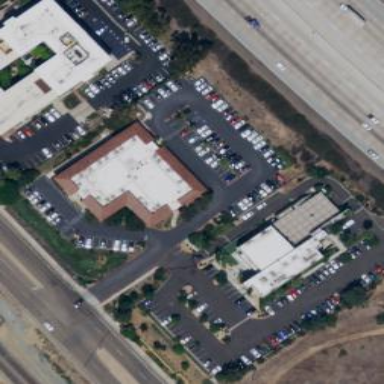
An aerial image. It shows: Office building.